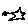
Label: star